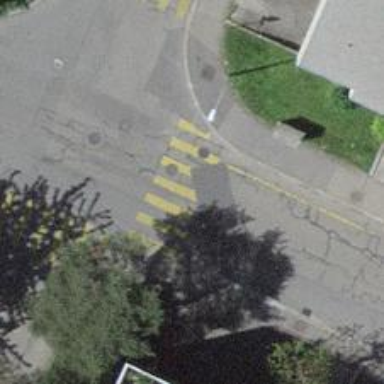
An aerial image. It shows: Marked crossing on the road.